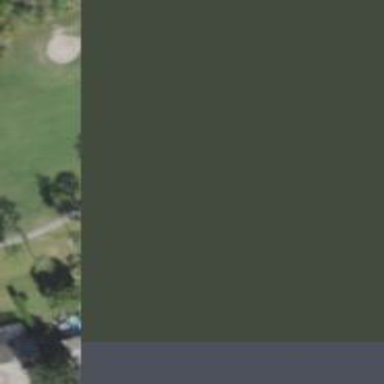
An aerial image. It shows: Golf fairway in the image.